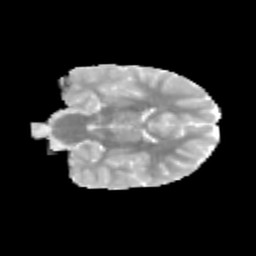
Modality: MD
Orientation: coronal
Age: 9
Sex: male
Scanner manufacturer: siemens
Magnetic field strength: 3 T
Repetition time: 3.8 s
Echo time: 0.07 s